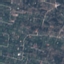
Label: Residential